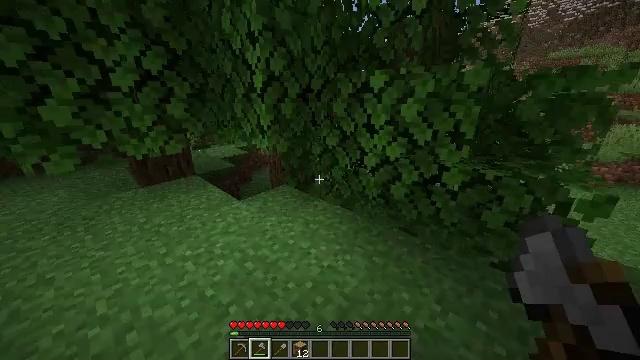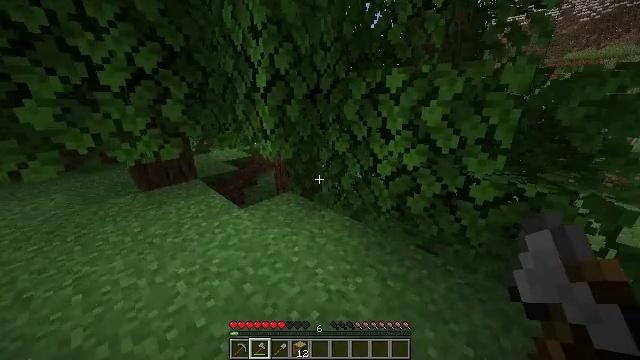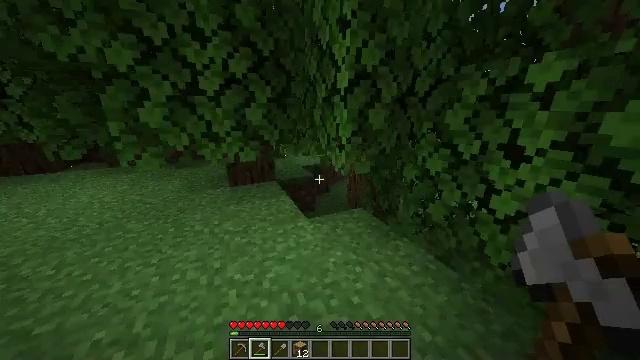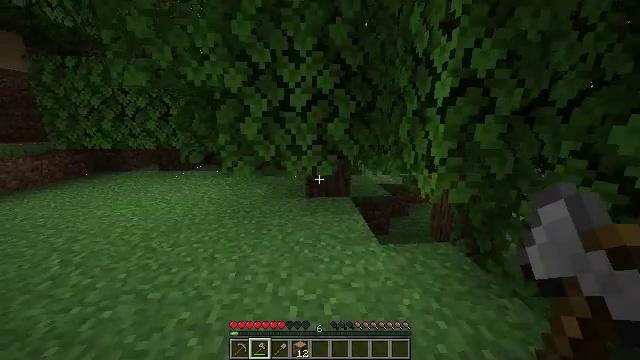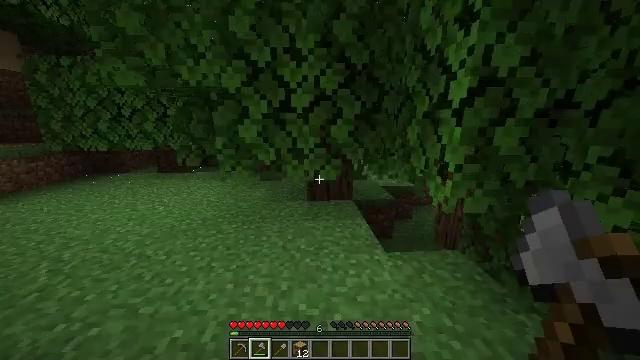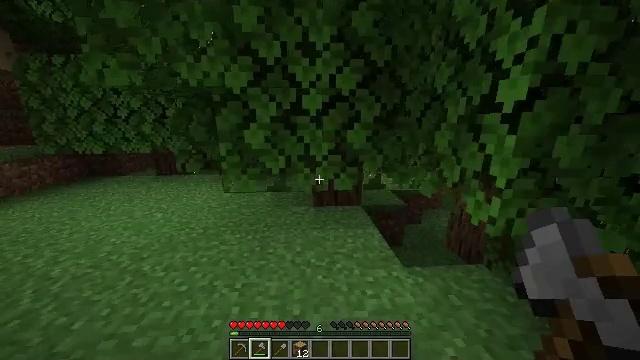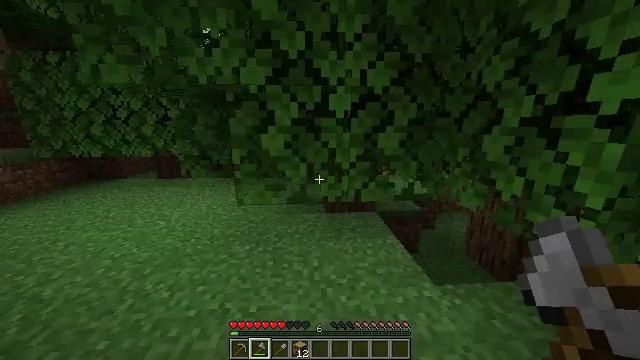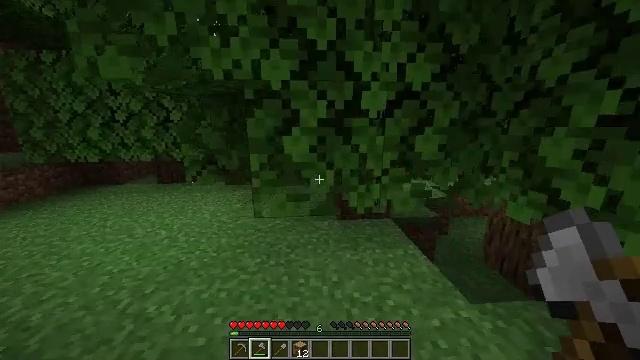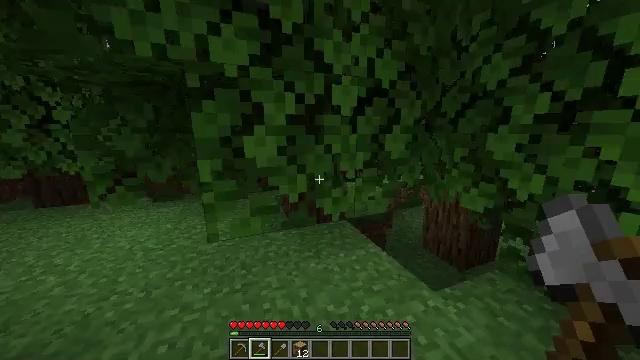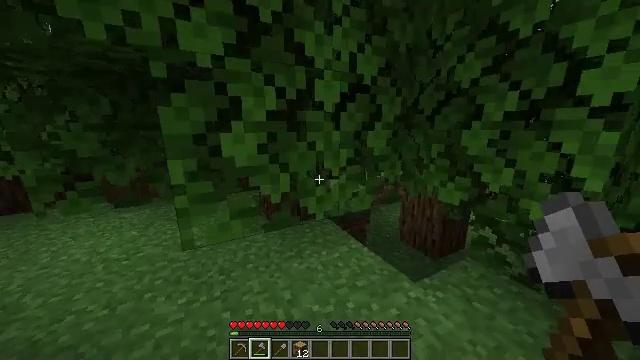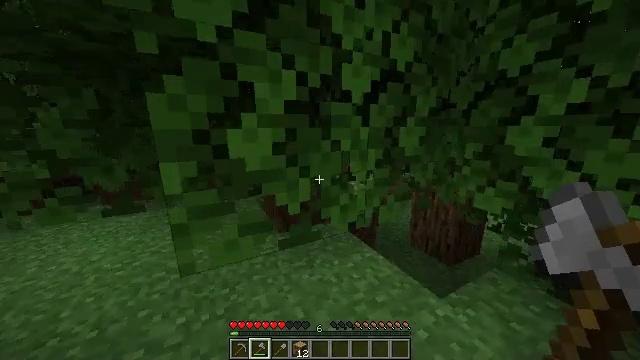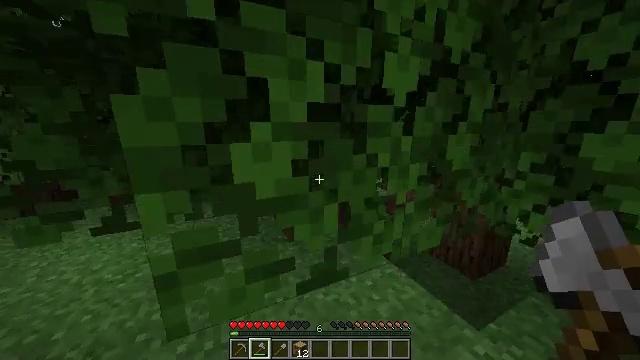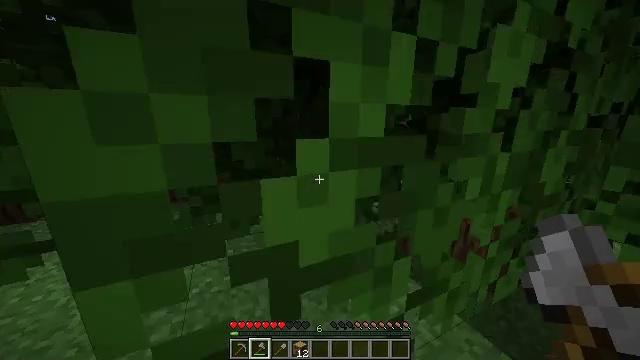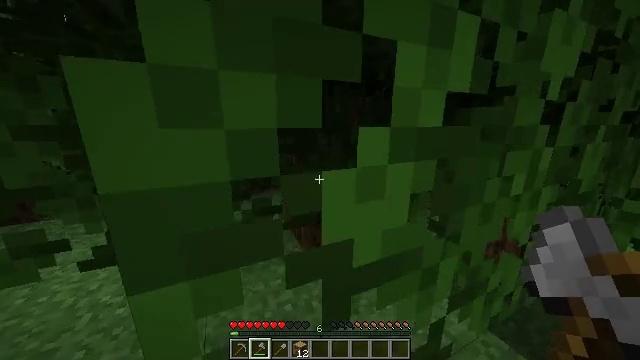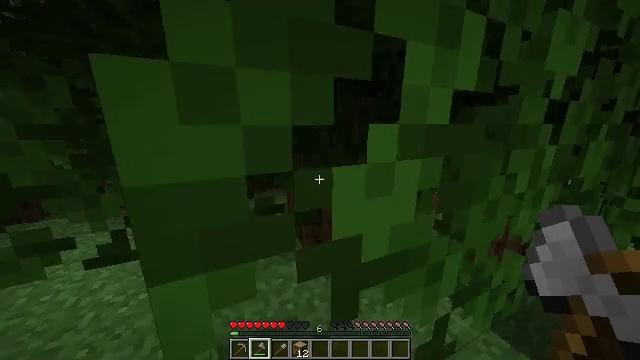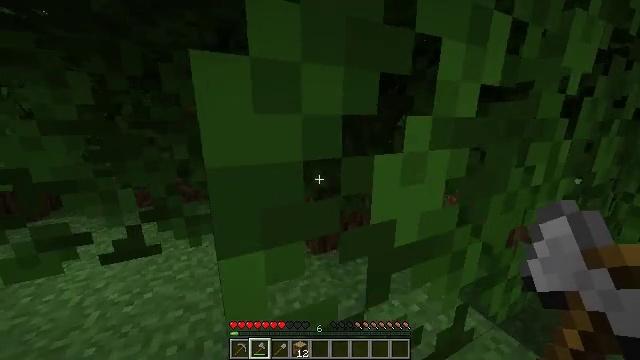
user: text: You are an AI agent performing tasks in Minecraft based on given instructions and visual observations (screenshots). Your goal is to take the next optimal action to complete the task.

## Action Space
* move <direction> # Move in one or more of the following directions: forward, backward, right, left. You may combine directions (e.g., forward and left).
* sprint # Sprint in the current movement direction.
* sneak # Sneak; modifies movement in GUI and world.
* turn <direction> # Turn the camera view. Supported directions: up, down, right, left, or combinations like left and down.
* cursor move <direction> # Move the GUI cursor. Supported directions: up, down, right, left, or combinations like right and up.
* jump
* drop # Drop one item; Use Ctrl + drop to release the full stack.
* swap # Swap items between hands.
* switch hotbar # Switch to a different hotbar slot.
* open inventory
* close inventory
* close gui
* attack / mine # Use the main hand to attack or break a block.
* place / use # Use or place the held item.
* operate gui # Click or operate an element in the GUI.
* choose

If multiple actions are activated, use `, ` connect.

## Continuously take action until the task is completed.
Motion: motion action
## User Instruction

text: Collect some oak leaves.
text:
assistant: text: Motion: move forward, sprint, turn left
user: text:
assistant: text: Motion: move forward, sprint, turn left and up
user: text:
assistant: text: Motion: move forward and move left, sprint, turn left and up
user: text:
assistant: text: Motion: move forward and move left, sprint
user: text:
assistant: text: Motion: move forward and move left, sprint
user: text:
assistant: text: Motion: move forward and move left, sprint
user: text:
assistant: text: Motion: move forward and move left, sprint
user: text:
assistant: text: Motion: move forward and move left, sprint, turn right
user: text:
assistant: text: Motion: move forward, sprint, turn right
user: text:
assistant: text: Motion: move forward, sprint
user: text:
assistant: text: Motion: move forward and move left, sprint, turn left
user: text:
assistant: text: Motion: move forward and move left, sprint
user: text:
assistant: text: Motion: move forward and move left, sprint
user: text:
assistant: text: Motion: move forward and move left, sprint
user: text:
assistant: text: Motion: move forward and move left, sprint
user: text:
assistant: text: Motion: move forward and move left
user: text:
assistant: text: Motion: move forward and move left
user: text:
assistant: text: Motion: turn right
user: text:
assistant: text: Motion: turn right
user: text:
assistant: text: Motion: turn right and down
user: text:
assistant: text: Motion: no_op
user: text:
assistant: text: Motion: move right
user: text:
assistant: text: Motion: move right
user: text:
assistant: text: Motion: move right
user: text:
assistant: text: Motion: move right, turn left, switch to hotbar 3
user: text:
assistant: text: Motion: move right, turn left, switch to hotbar 3
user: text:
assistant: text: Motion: move right, turn left, switch to hotbar 3
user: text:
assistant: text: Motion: move right, turn left and up, switch to hotbar 3
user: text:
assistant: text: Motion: move right, turn left and up, switch to hotbar 3
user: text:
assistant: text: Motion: move right, turn left, attack / mine, switch to hotbar 3